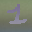
Label: 1